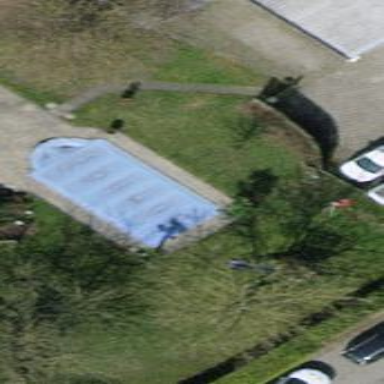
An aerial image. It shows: Swimming pool located in leisure land.